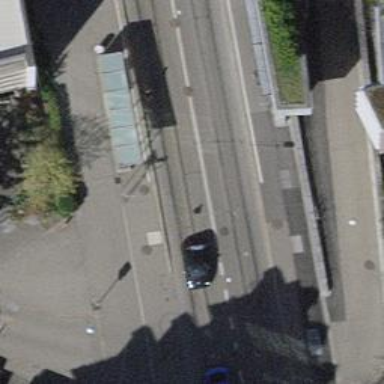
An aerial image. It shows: Tram stop with public transport connection.